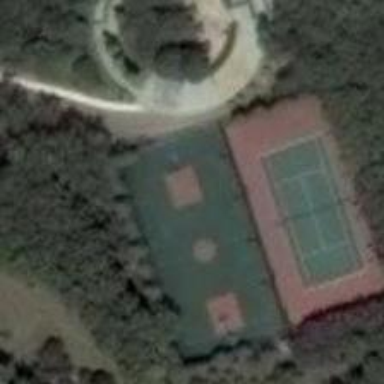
In the area surrounded by the trees, there is a block basketball court and a tennis court, next to a small circular square .